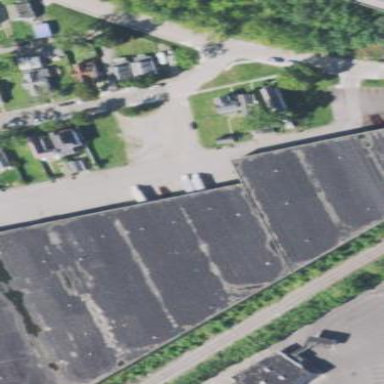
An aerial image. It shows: Warehouse building.